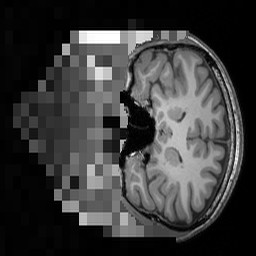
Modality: T1w
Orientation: coronal
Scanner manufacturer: siemens
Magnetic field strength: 3 T
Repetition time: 1.5 s
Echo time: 0.00291 s